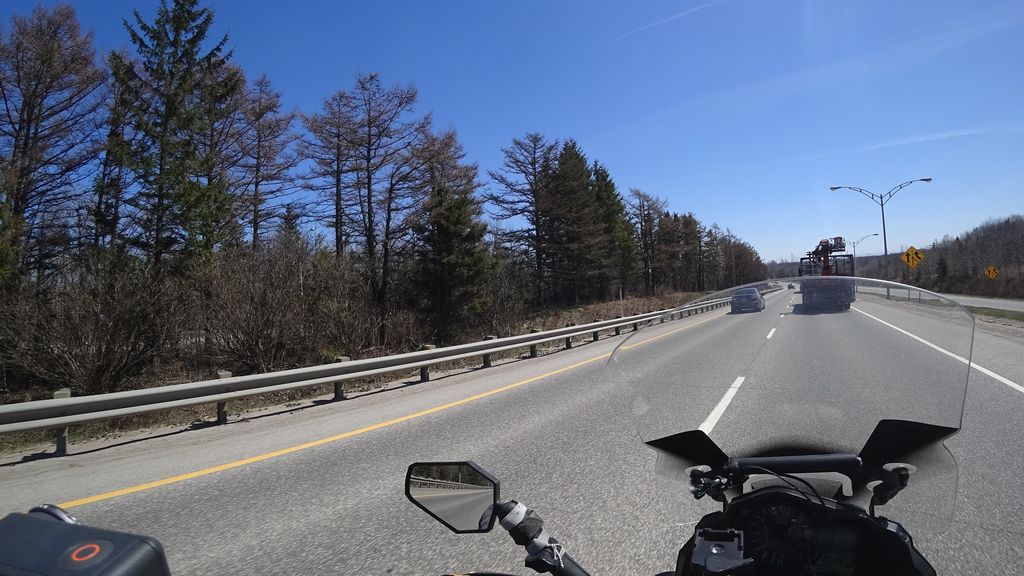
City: quebec_city